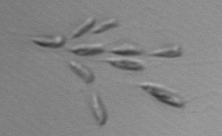
Label: Dinobryon